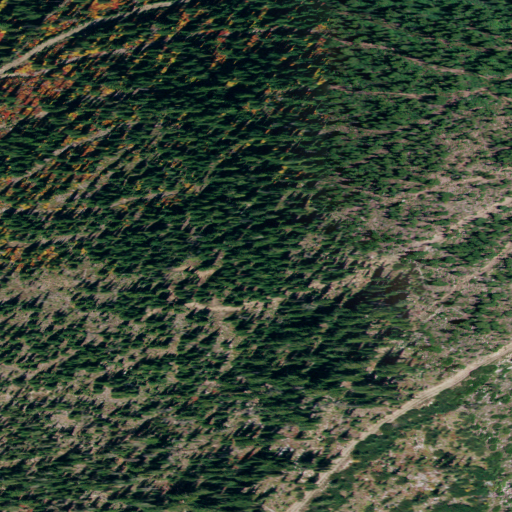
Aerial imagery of mountain in Idaho named Roundtop Mountain containing shrub and evergreen forest